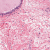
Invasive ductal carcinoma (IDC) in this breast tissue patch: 0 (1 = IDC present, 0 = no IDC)